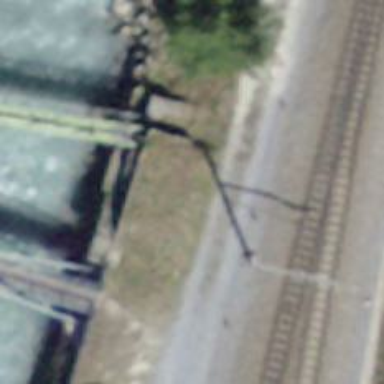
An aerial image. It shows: Bridge crossing over man-made pipeline.